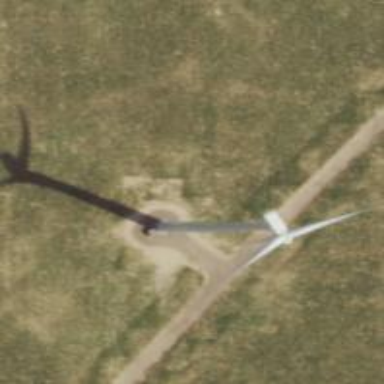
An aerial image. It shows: Wind generator using wind turbines of horizontal axis.